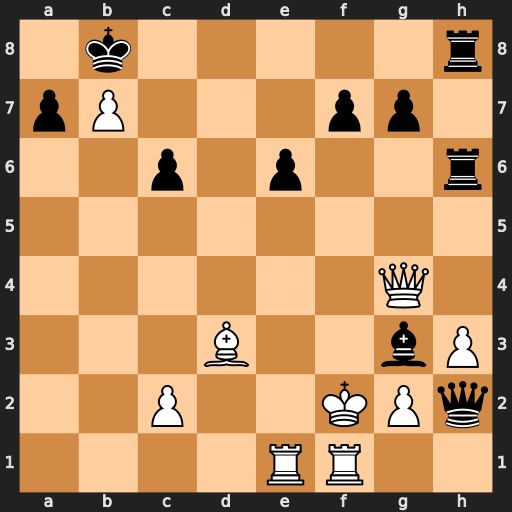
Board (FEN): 1k5r/pP3pp1/2p1p2r/8/6Q1/3B2bP/2P2KPq/4RR2
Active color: w
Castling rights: -
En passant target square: -
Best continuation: Qxg3+ Qxg3+ Kxg3